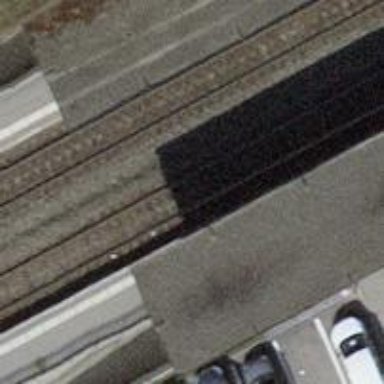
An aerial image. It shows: Stop position for public transport at railway stop.